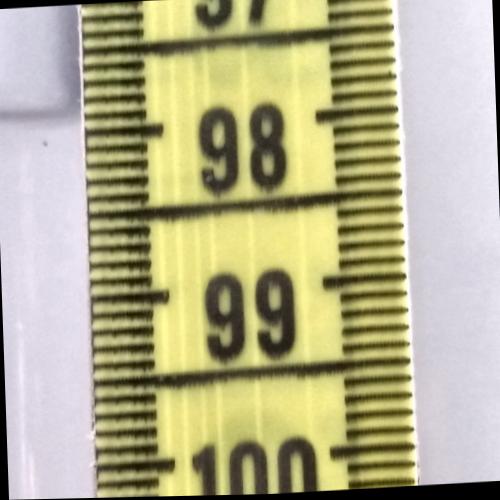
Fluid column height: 97.9 cm